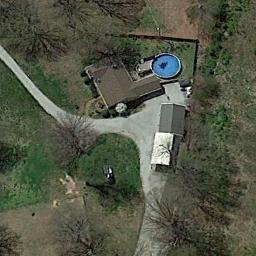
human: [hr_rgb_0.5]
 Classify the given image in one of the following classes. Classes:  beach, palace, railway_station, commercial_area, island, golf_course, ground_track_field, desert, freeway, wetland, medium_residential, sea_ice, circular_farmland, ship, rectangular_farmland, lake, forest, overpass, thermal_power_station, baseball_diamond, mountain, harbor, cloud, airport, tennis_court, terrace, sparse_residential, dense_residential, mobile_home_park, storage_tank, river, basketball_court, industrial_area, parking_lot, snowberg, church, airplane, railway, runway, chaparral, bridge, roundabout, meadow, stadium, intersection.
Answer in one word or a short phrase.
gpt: sparse_residential